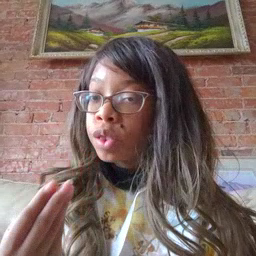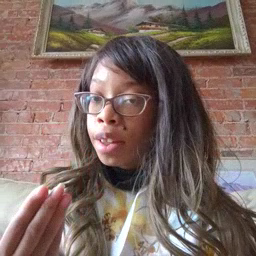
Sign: wet